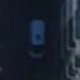
Vehicle type: Medium Vehicle